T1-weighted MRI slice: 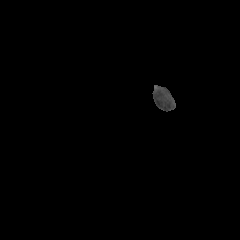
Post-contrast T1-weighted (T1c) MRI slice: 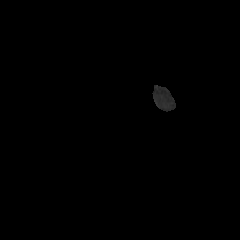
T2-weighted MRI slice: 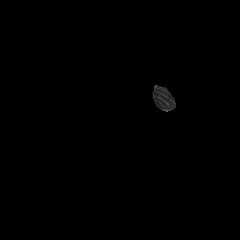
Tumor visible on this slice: no